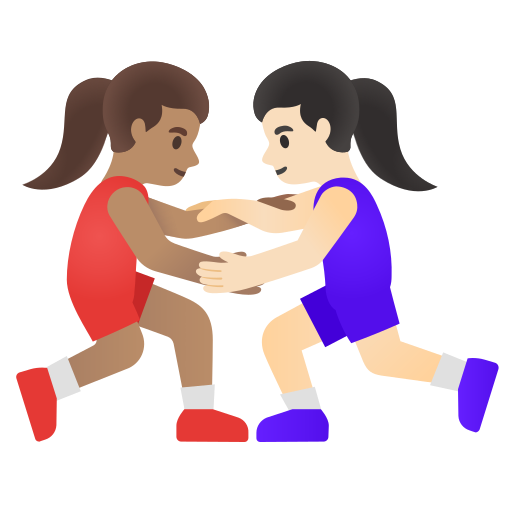
Emoji: 👩🏽‍🫯‍👩🏻